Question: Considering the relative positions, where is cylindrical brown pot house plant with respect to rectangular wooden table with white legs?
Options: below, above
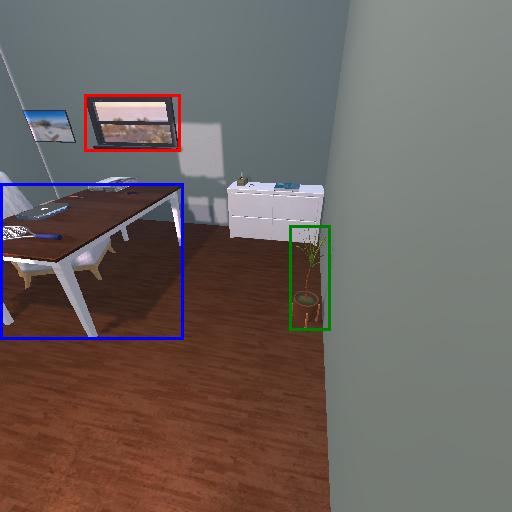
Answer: below